Question:
can u see the output in this screenshot. now what is the problem is.
In left table i have two rows that is dynamic. Right side am getting output.
If I click first row of left table i should display output of that row in right side. That is working.
Same If I click second row of left table I should display second row output only but its displaying first row and second row output. Its not hiding the first row output.
It displaying each and every row multiple times for every click
Please help me out friends am new to jquery so i don't know how to solve this.
My Code - index.php
'''
<head>
<script type="text/javascript">
$('#table_struct tr').click(function() {
var $this = $(this);
var offset = $this.offset();
var height = $this.height();
var order_id = $this.data('order_id');
$.get('getuser.php?order_id=' + order_id, function(table) {
$('.menu').append(table);
$('.menu').css({
right: offset.right,
top: offset.top+height
});
});
});
</script>
</head>
<body>
<?php
session_start();
include "db.php";
$query = "select * from purna_orders";
$result = mysql_query($query);
$num_rows = mysql_num_rows($result);
if($num_rows >= 1)
{
echo "<div id='showmenu' class='scroll'>";
echo "<table id='table_struct' cellspacing='0' cellpadding='1' border='1' width='400' height='30'>
<tr class='tr_class' bgcolor='white'>
<td align='center' style='font-weight:bold'> Select </td>
<td align='center' style='font-weight:bold'> Order Id </td>
<td align='center' style='font-weight:bold'> Customer Name </td>
<td align='center' style='font-weight:bold'> Price </td>
<td align='center' style='font-weight:bold'> Pincode </td>
<td align='center' style='font-weight:bold'> COD </td>
<td align='center' style='font-weight:bold'> Status </td>
</tr>";
while($row = mysql_fetch_array($result))
{
$order_id = $row['order_id'];
$_SESSION['order_id'] = $order_id;
echo "<tr height='20' data-order_id='".$row['order_id']."'>
<td align='center'><input type='checkbox' class='case' name='case' value='1'></td>
<td align='center'>".$row['order_id']."</td>
<td align='center'>".$row['customer_name']."</td>
<td align='center'>".$row['order_value']."</td>
<td align='center'>".$row['bill_to_pincode']."</td>
<td align='center'></td>
<td align='center'>Ready To Ship</td>";
echo "</tr>";
}
echo "</table>";
echo "</div>";
}
if(!mysql_close($con))
{
echo "failed to close";
}
?>
</body>
'''
getuser.php
'''
<?php
include "db.php";
$order_id = intval($_GET['order_id']);
$sql="SELECT * FROM purna_order_items WHERE order_id = '".$order_id."'";
$result = mysql_query($sql);
echo "<div style=margin-top:0px; margin-bottom:0px;'>";
echo "<table border='1' style='background-color:white; font-style:bold;'>
<tr>
<td align='center'><b>Increment Id</b></td>
<td align='center'><b>Po Order Id</b></td>
<td align='center'><b>Item Sku</b></td>
<td align='center'><b>Item Name</b></td>
<td align='center'><b>Item Price</b></td>
<td align='center'><b>Item Quantity</b></td>
<td align='center'><b>Item Weight</b></td>
</tr>";
while($row = mysql_fetch_array($result)) {
echo "<tr>";
echo "<td align='center'>" . $row['order_id'] . "</td>";
echo "<td align='center'>" . $row['po_id'] . "</td>";
echo "<td align='center'>" . $row['sku'] . "</td>";
echo "<td align='center'>" . $row['item_name'] . "</td>";
echo "<td align='center'>" . $row['item_price'] . "</td>";
echo "<td align='center'>" . $row['item_quantity'] . "</td>";
echo "<td align='center'>" . $row['weight'] . "</td>";
echo "</tr>";
}
echo "</table>";
echo "</div>";
mysql_close($con);
?>
'''
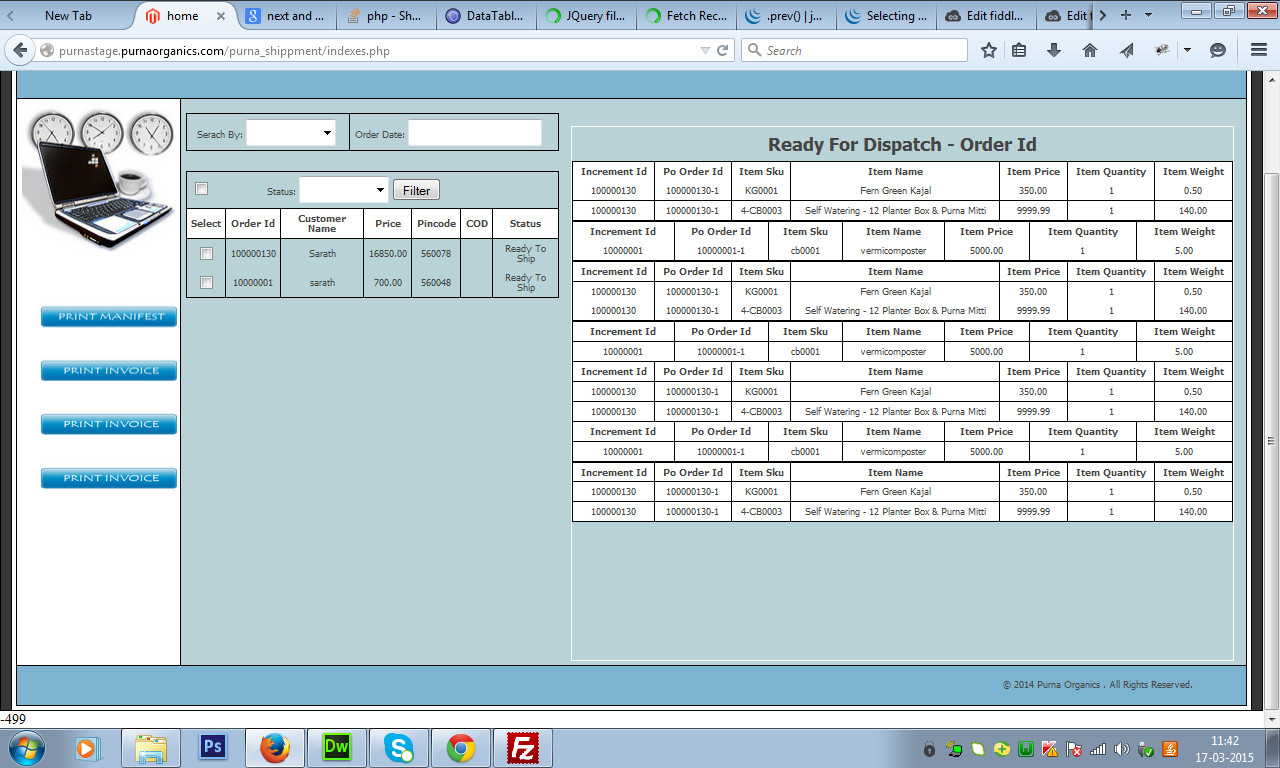
Answer: So you can first remove the existing output on the click event and then the new record will be append.
'''
<script type="text/javascript">
$('#table_struct tr').click(function() {
var $this = $(this);
var offset = $this.offset();
var height = $this.height();
var order_id = $this.data('order_id');
$.get('getuser.php?order_id=' + order_id, function(table) {
$('.menu').empty(); // First remove the existing record from DOM
$('.menu').append(table);
$('.menu').css({
right: offset.right,
top: offset.top+height
});
});
});
</script>
'''